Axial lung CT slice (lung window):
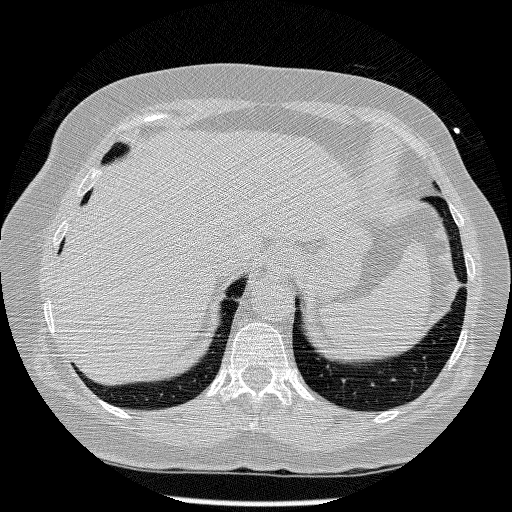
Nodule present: no